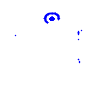
Particle: electron